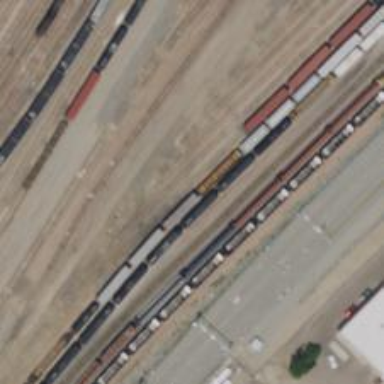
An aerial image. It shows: Railway yard used for servicing trains.